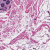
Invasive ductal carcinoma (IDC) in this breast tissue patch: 0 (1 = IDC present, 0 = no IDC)